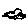
Label: cloud